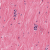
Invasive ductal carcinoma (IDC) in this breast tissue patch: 0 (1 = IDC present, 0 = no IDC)